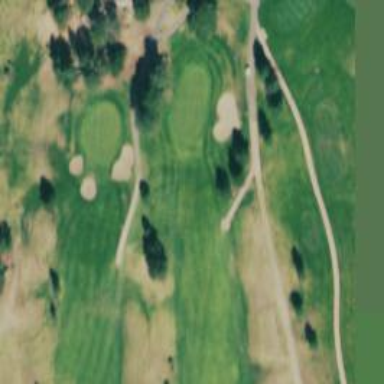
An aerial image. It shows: Path for golf carts.